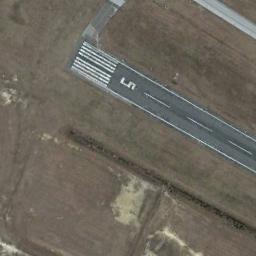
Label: runway